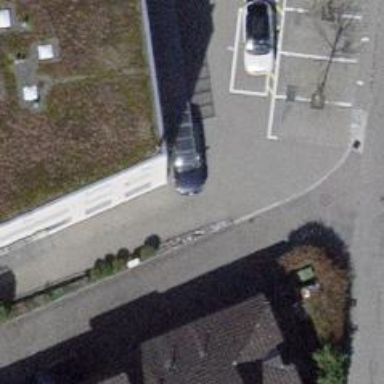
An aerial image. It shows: Post box is visible.